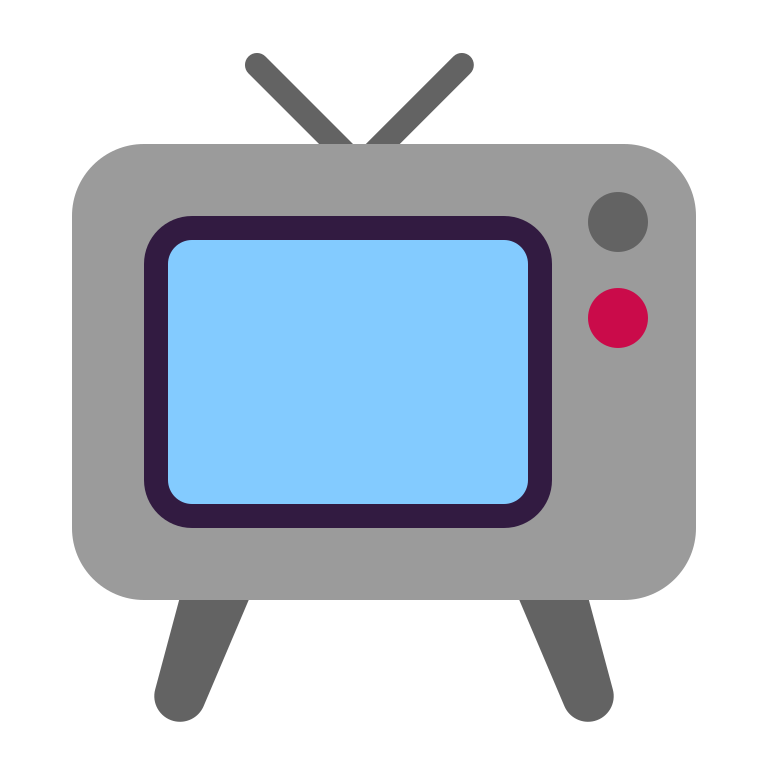
television flat